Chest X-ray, AP view. Patient: 58 years old, sex M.
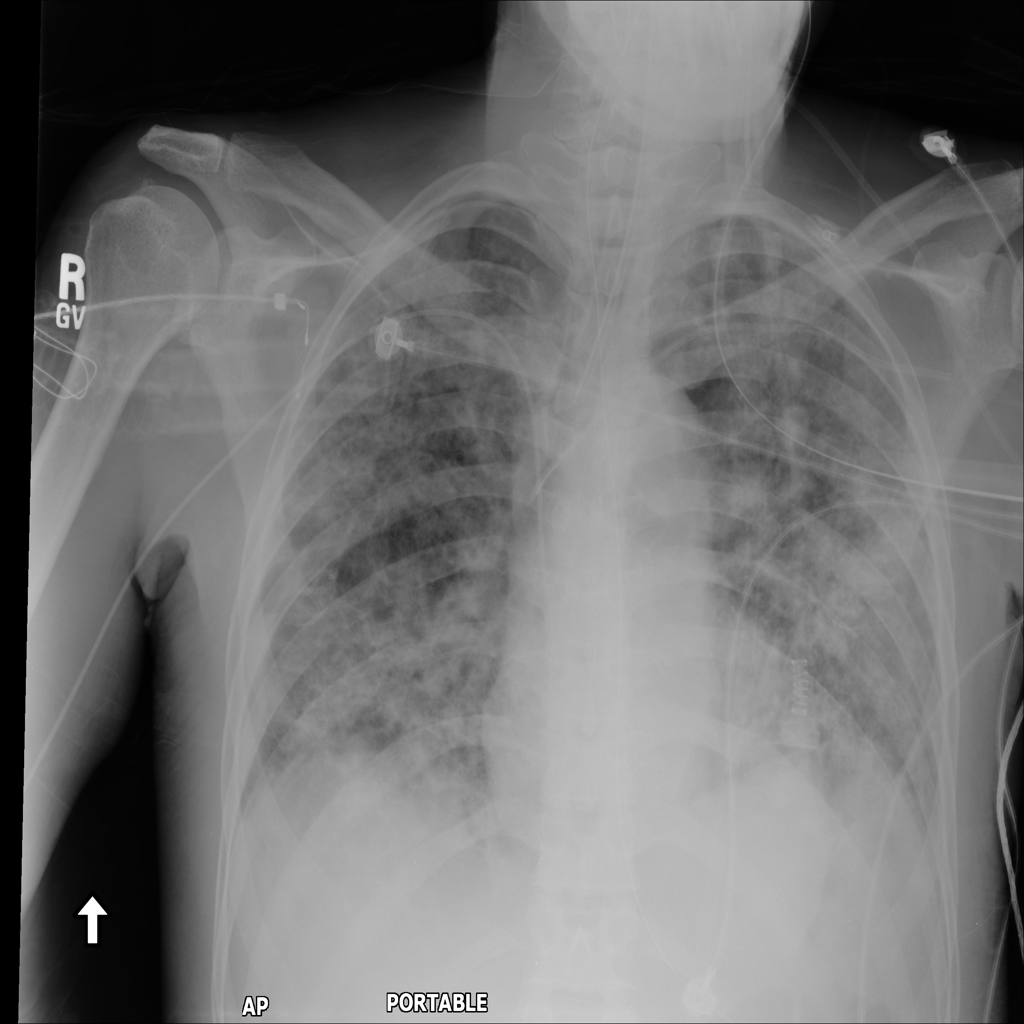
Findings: No Finding